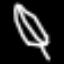
Label: leaf